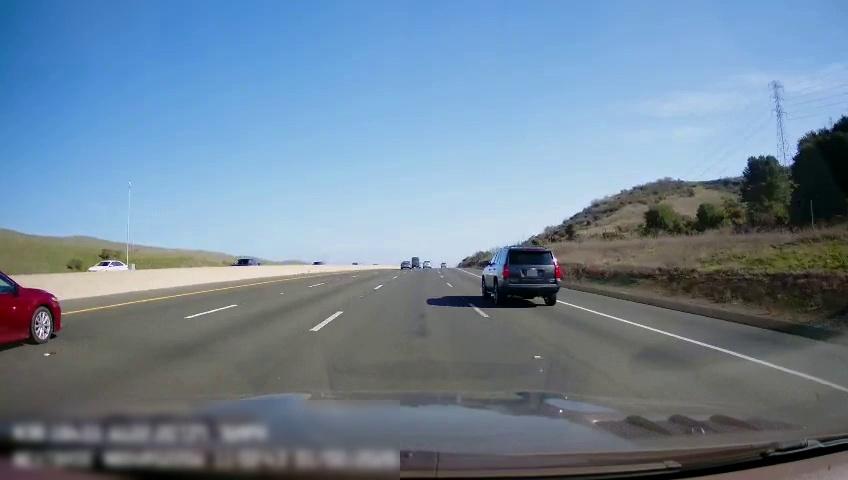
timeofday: Day
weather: Sunny
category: Drivable Space
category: Vehicles | Car
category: Vehicles | SUV
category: Vehicles | Car
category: Vehicles | Van
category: Vehicles | Car
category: Vehicles | Car
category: Vehicles | SUV
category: Vehicles | Car
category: Lanes | Alternate Lane
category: Lanes | Alternate Lane
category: Lanes | Alternate Lane
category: Lanes | Current Lane
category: Lanes | Alternate Lane